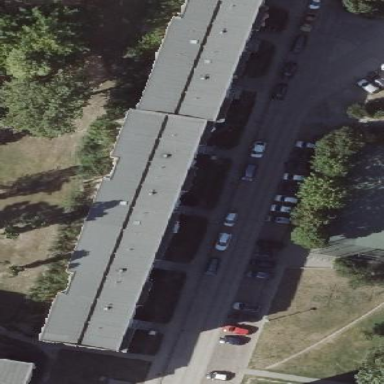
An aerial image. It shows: Flat-roofed apartment building.